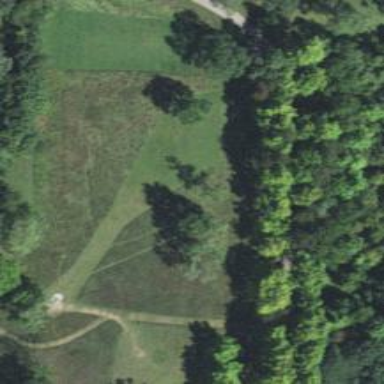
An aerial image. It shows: Disc golf basket.